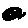
Label: moon